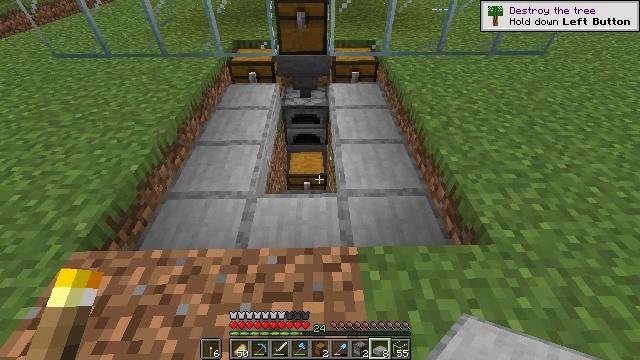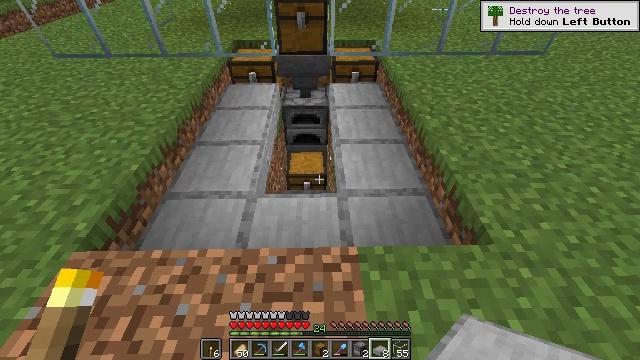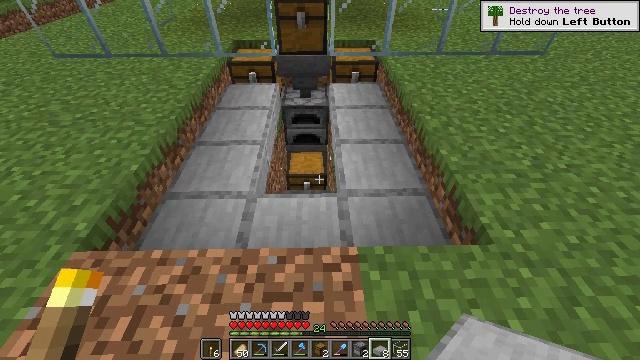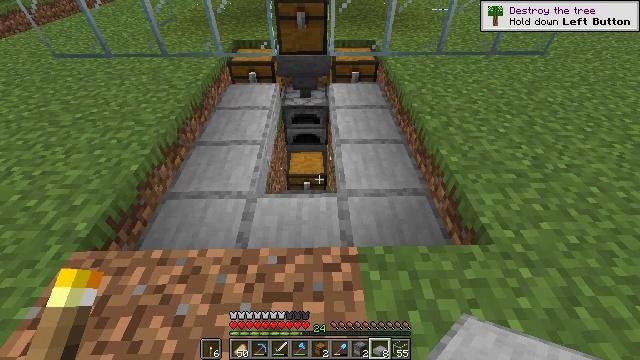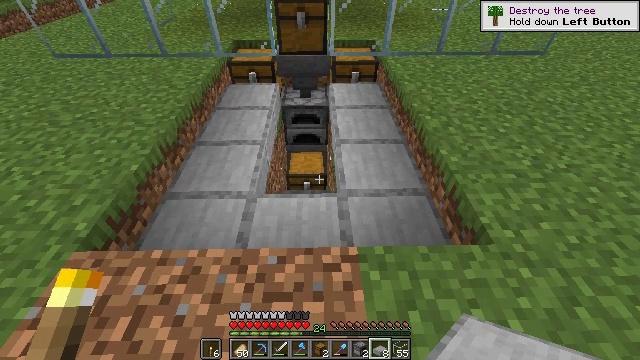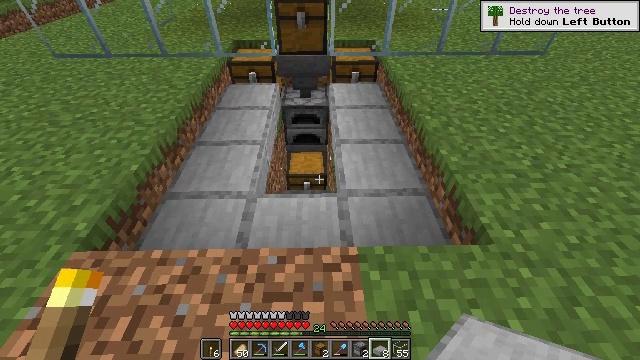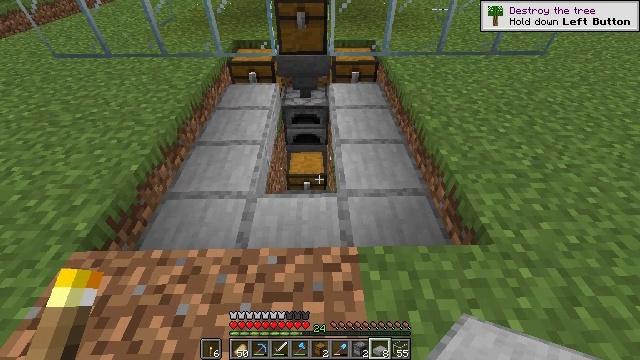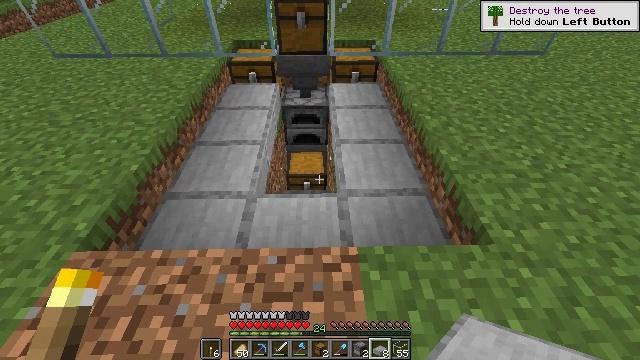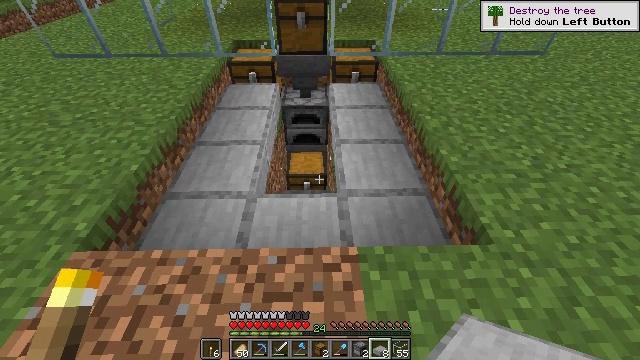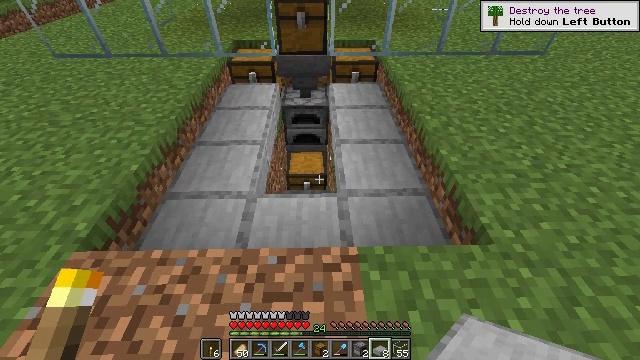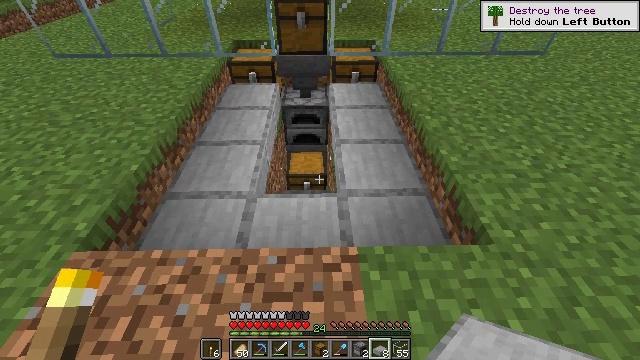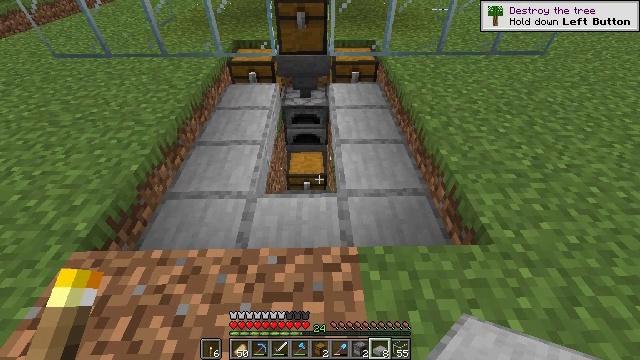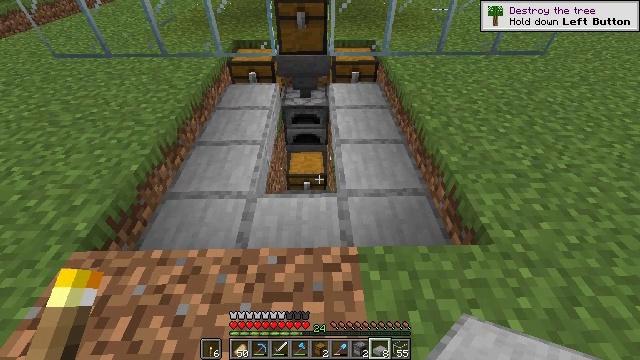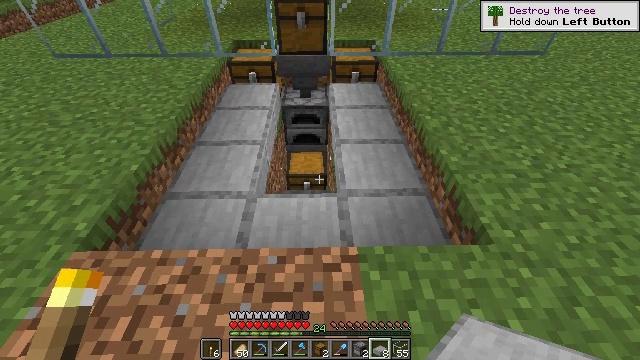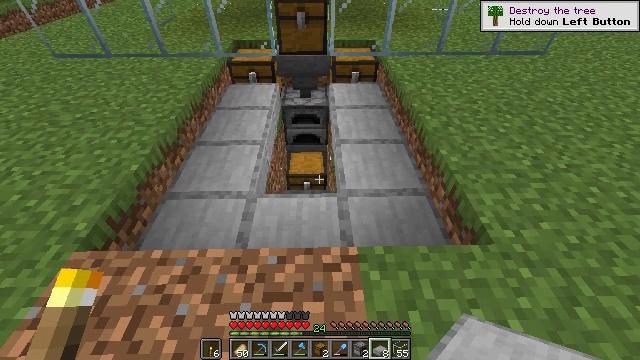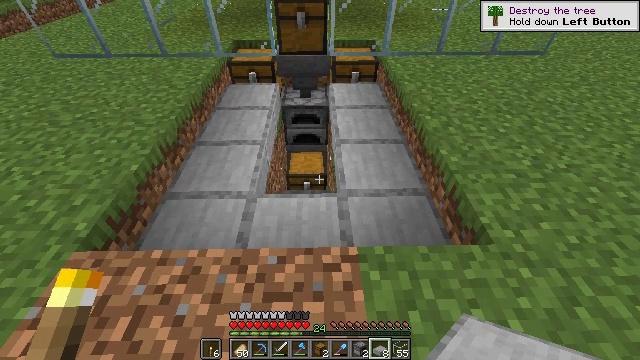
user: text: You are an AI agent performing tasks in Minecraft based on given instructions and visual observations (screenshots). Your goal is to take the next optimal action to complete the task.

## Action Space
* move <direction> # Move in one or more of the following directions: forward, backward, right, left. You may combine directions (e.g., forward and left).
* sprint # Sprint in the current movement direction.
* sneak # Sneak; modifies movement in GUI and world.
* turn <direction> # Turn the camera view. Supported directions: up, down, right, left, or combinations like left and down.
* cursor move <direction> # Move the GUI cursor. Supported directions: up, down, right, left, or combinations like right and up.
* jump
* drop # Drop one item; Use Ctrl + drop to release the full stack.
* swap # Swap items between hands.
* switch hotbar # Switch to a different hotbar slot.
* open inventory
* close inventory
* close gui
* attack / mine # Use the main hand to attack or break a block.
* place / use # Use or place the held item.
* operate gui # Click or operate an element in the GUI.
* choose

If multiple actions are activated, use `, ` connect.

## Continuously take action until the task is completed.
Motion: motion action
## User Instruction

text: Retrieve the smooth stone slab from the ground.
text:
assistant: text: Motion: no_op
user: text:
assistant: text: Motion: no_op
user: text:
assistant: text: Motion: no_op
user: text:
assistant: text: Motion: no_op
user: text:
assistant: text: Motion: no_op
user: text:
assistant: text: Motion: no_op
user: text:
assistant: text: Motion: no_op
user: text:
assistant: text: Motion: no_op
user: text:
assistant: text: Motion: no_op
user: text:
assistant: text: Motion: no_op
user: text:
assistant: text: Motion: no_op
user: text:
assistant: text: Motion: no_op
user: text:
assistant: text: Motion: no_op
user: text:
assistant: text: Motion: no_op
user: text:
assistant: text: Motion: no_op
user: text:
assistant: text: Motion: no_op
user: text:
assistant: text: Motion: no_op
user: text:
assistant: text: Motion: no_op
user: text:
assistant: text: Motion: no_op
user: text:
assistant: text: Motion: no_op
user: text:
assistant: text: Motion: no_op
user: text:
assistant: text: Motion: no_op
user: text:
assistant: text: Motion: no_op
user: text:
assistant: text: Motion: no_op
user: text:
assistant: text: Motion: no_op
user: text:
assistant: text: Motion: no_op
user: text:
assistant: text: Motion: no_op
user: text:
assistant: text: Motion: no_op
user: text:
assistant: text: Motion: no_op
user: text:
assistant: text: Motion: no_op